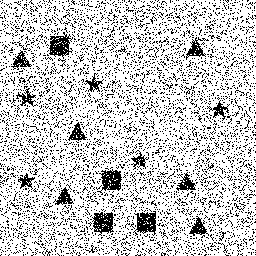
Squares: 4
Triangles: 6
Stars: 5
Total shapes: 15